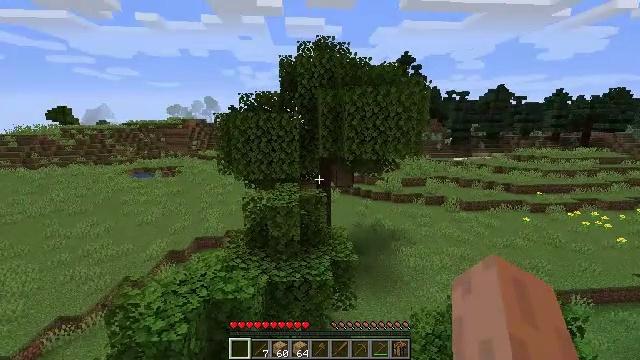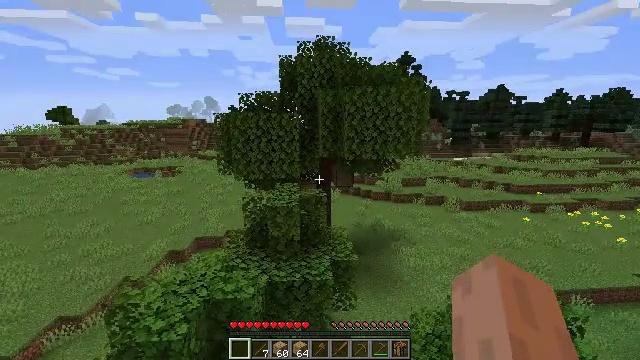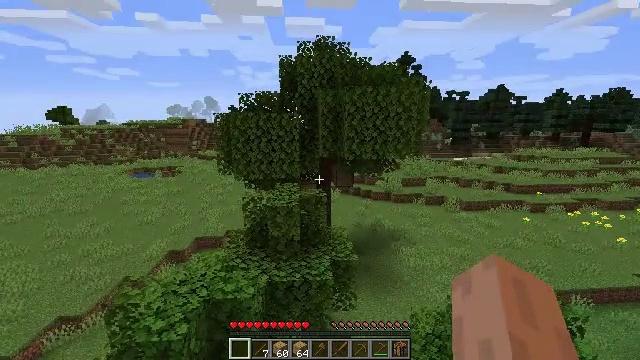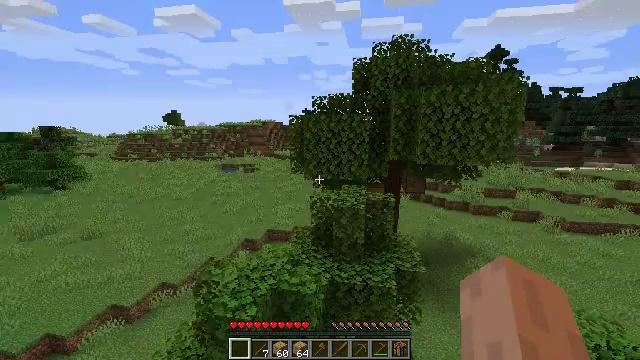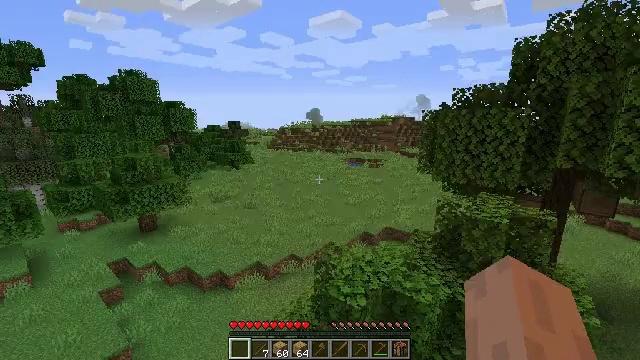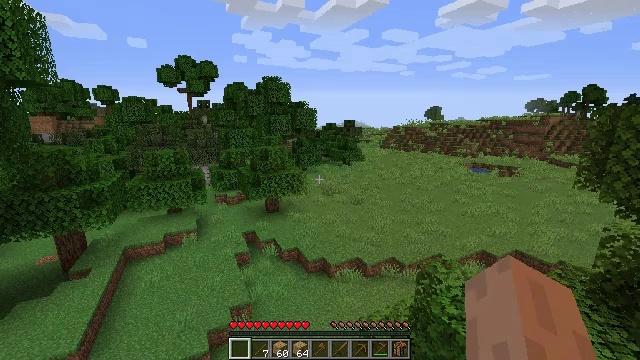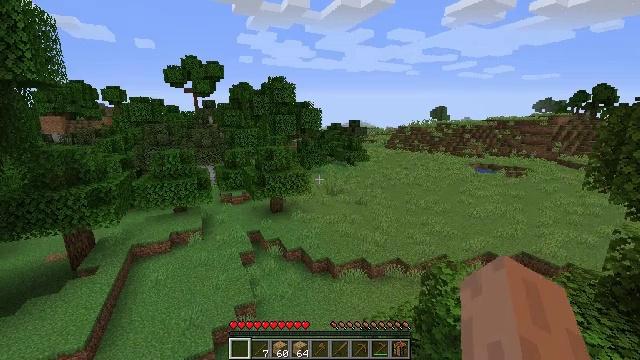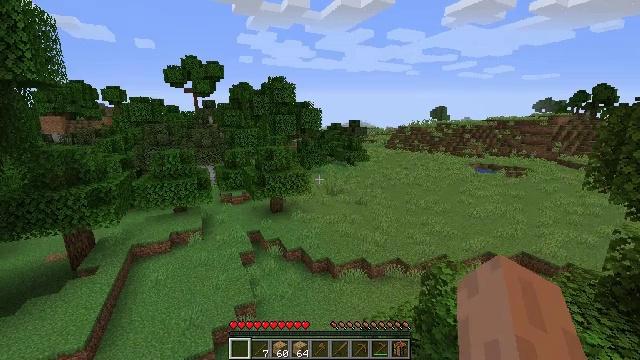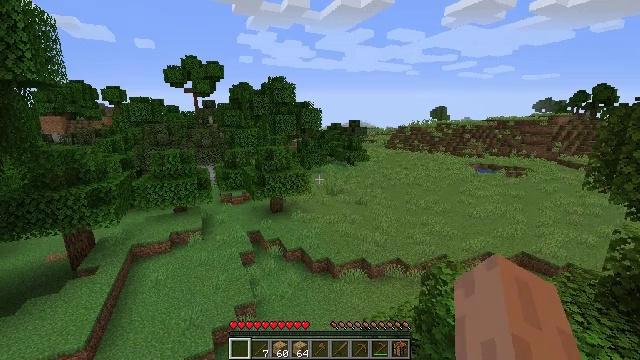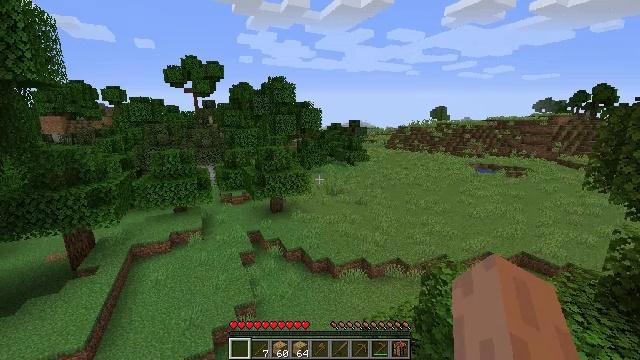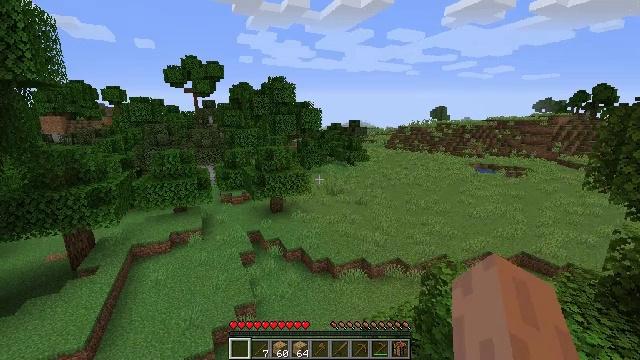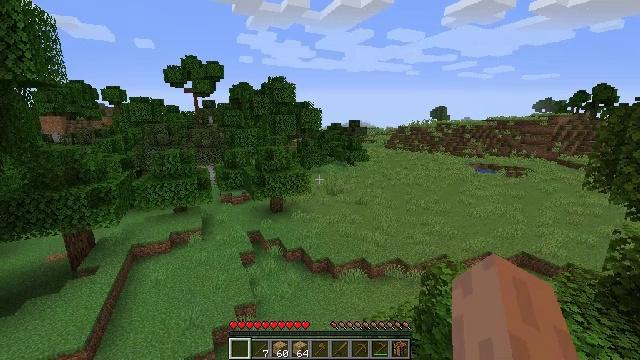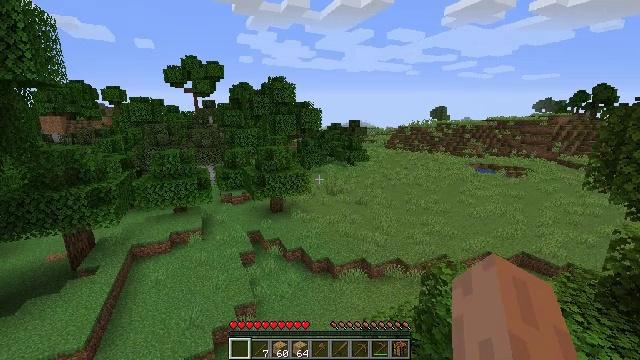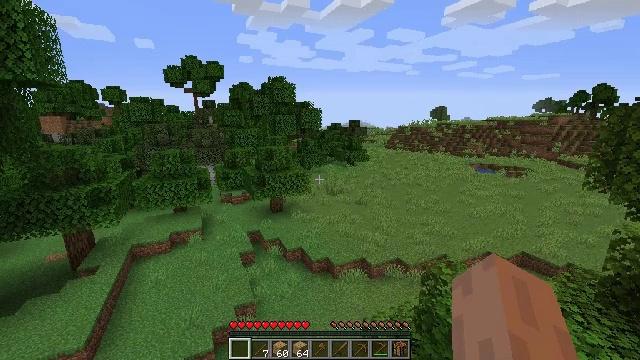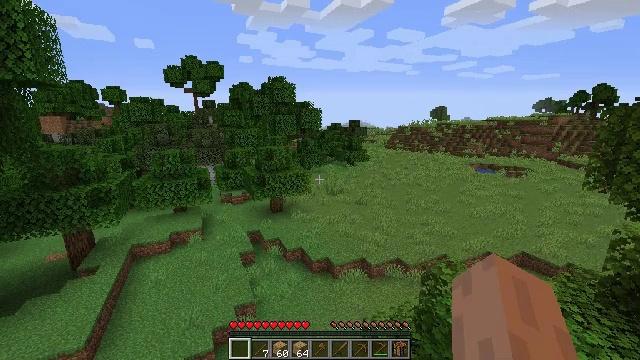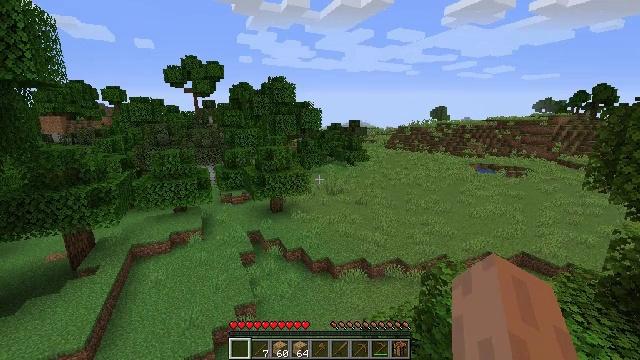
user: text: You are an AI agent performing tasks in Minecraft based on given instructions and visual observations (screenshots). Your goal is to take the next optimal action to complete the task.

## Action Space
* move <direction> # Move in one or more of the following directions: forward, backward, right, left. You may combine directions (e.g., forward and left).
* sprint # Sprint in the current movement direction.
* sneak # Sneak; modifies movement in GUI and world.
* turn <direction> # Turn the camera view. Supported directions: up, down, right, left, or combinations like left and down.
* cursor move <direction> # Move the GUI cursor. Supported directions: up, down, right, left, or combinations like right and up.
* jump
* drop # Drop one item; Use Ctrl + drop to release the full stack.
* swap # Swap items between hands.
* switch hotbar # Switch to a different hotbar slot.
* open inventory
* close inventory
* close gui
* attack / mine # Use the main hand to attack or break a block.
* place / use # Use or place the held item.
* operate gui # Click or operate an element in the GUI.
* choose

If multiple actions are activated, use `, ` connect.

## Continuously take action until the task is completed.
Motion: motion action
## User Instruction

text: Remove oak leaves from branches.
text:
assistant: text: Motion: no_op
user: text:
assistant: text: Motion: no_op
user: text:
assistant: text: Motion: turn left
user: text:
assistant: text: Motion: turn left
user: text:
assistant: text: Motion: turn left
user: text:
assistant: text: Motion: turn left
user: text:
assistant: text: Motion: no_op
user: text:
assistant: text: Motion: no_op
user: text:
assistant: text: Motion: no_op
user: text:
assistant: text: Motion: no_op
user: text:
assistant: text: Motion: no_op
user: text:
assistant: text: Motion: no_op
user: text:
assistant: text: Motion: no_op
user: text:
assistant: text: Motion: no_op
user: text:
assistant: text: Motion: no_op
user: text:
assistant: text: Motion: no_op
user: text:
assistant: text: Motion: no_op
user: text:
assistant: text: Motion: no_op
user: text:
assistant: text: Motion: no_op
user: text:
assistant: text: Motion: no_op
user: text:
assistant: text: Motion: no_op
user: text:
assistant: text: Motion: no_op
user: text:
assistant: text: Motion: no_op
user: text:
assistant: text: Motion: no_op
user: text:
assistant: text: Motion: no_op
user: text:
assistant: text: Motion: no_op
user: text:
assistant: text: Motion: no_op
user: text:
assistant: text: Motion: no_op
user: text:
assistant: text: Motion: no_op
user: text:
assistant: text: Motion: no_op